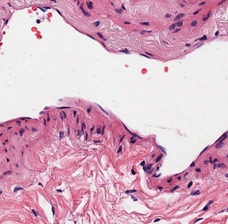
Tumor epithelial tissue: no
Tumor-associated stroma tissue: yes
Normal tissue: no